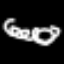
Label: squiggle